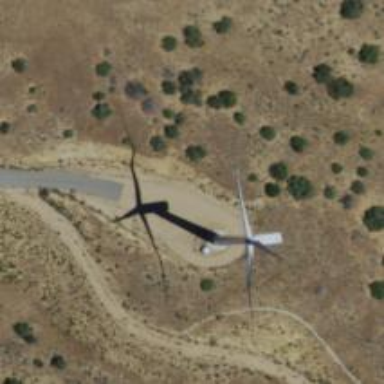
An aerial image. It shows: Wind turbine generator that utilizes wind as its source for generating electricity. It is of the horizontal axis type.